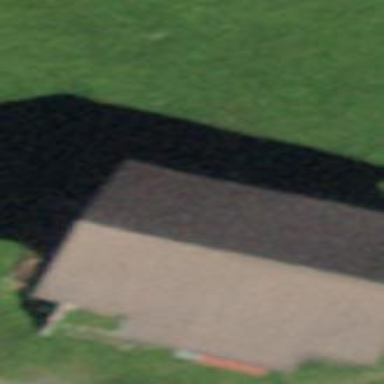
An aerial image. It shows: Rural barn.